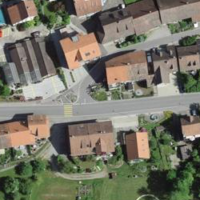
EUNIS habitat code: 54
Species observed at this site:
Hedera helix